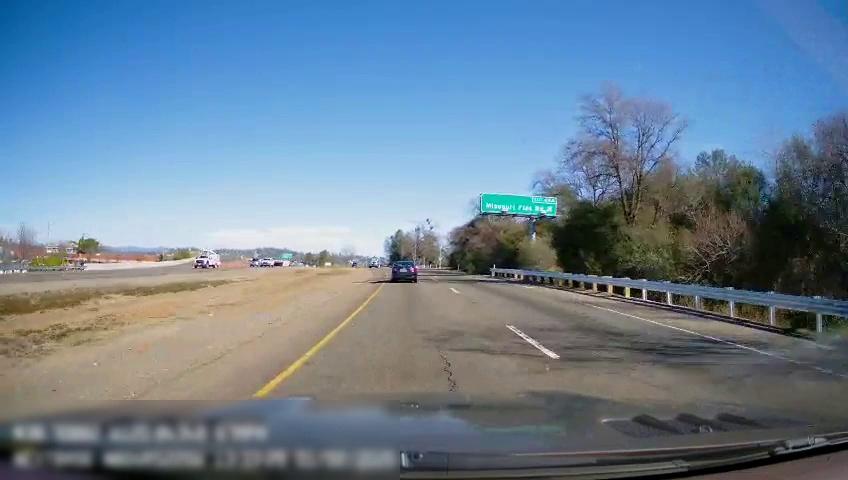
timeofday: Day
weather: Sunny
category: Drivable Space
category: Drivable Space
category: Vehicles | Truck
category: Vehicles | Truck
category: Vehicles | Truck
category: Vehicles | Car
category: Lanes | Current Lane
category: Lanes | Current Lane
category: Lanes | Alternate Lane
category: Traffic | Signs
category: Traffic | Signs